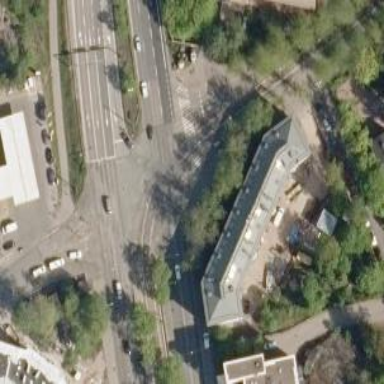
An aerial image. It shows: Tram level crossing on the railway.